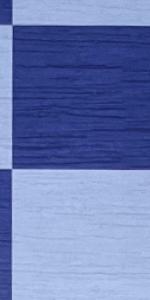
Label: Empty